Question: I have the following code:
'''
public partial class MainWindow : Window
{
public MainWindow()
{
InitializeComponent();
}
double salaryAmount;
double subtractAmount;
double newSalaryAmount;
string amountBackToString;
private void Button1_Click(object sender, RoutedEventArgs e)
{
try
{
salaryAmount = double.Parse(TextBox1.Text);
label1.Content = salaryAmount.ToString();
}
catch (Exception)
{
MessageBox.Show("This was not a valid input.");
}
}
private void Button2_Click(object sender, RoutedEventArgs e)
{
try
{
subtractAmount = double.Parse(TextBox2.Text);
newSalaryAmount = salaryAmount - subtractAmount;
label1.Content = newSalaryAmount.ToString();
}
catch (Exception)
{
MessageBox.Show("This was not a valid input.");
}
}
private void Button3_Click(object sender, RoutedEventArgs e)
{
amountBackToString = Convert.ToString(newSalaryAmount);
string[] currentAmount = { amountBackToString };
File.WriteAllLines(@"C:\Users\Silas\Downloads\Lohn.txt", currentAmount);
}
private void Button4_Click(object sender, RoutedEventArgs e)
{
string text = File.ReadAllText(@"C:\Users\Silas\Downloads\Lohn.txt");
label1.Content = text;
salaryAmount = Convert.ToDouble(label1.Content);
}
}
'''
The problem is that it resets the number every time to the initial input and then subtracts but it should take an initial input and keep subtracting from it
My program is a salary calculator.

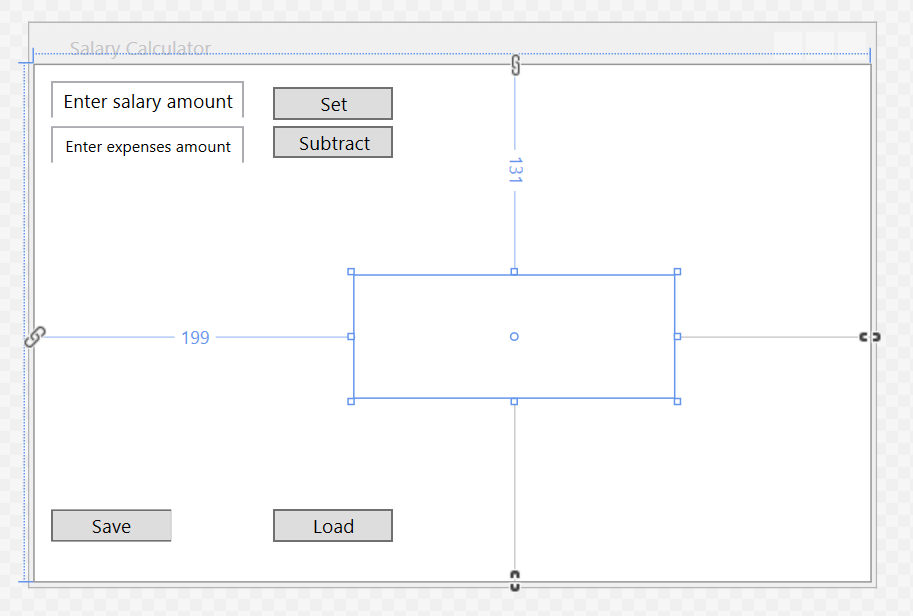
Answer: You simply need to apply the 'newSalaryAmount' to your current 'salaryAmount'
'''
private void Button2_Click(object sender, RoutedEventArgs e)
{
try
{
subtractAmount = double.Parse(TextBox2.Text);
newSalaryAmount = salaryAmount - subtractAmount;
//Set the new current salary
salaryAmount = newSalaryAmount
label1.Content = newSalaryAmount.ToString();
}
catch (Exception)
{
MessageBox.Show("This was not a valid input.");
}
}
'''
In your case 'salaryAmount' would always stay the initial value given from 'TextBox1.Text' so when you would go to reduce the value again it would take that value that has no changed since.